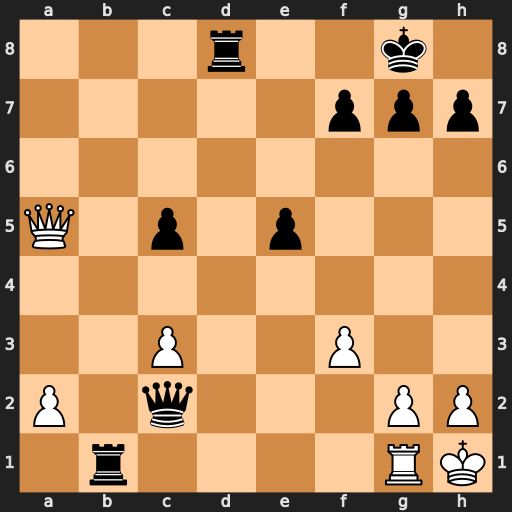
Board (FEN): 3r2k1/5ppp/8/Q1p1p3/8/2P2P2/P1q3PP/1r4RK
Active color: w
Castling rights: -
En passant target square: -
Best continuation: Qxd8#